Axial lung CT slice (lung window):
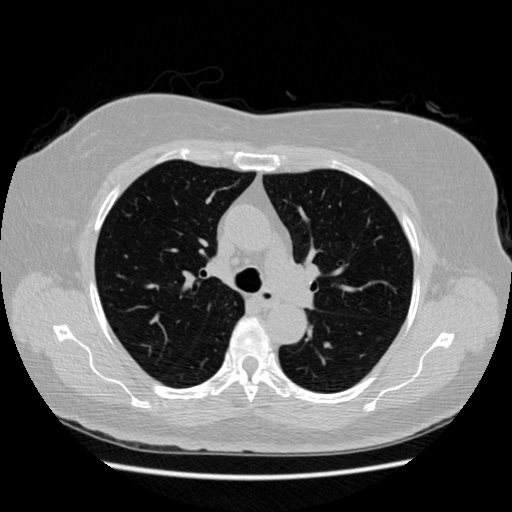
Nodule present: no